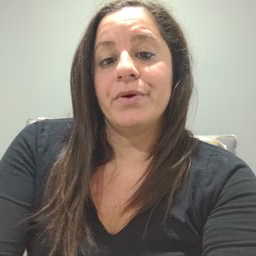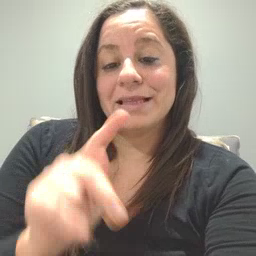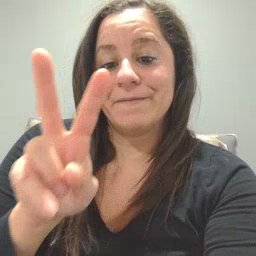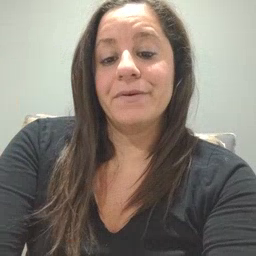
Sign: TV